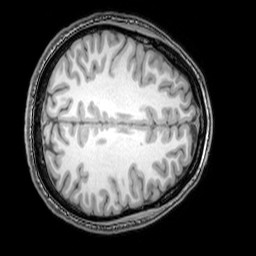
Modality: T1w
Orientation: axial
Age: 24
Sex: male
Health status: healthy
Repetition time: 0.081 s
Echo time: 0.037 s